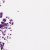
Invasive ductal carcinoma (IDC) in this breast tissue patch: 1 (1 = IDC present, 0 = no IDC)